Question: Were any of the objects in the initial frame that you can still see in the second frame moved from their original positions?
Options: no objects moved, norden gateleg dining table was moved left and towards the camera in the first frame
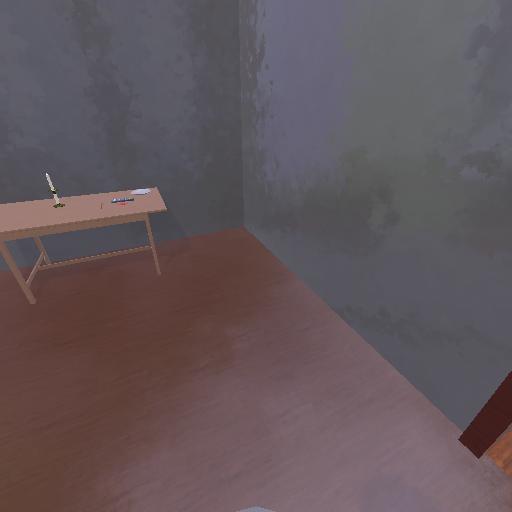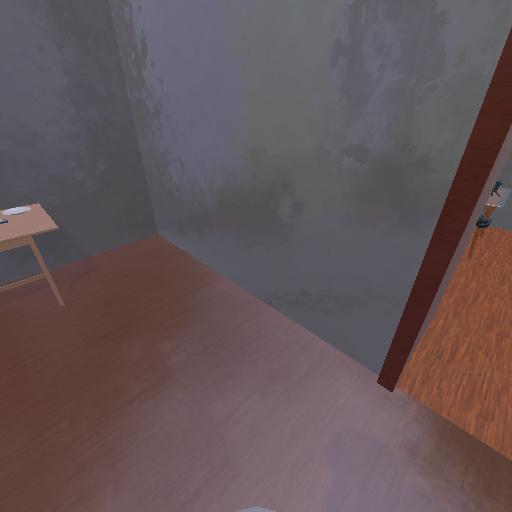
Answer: no objects moved